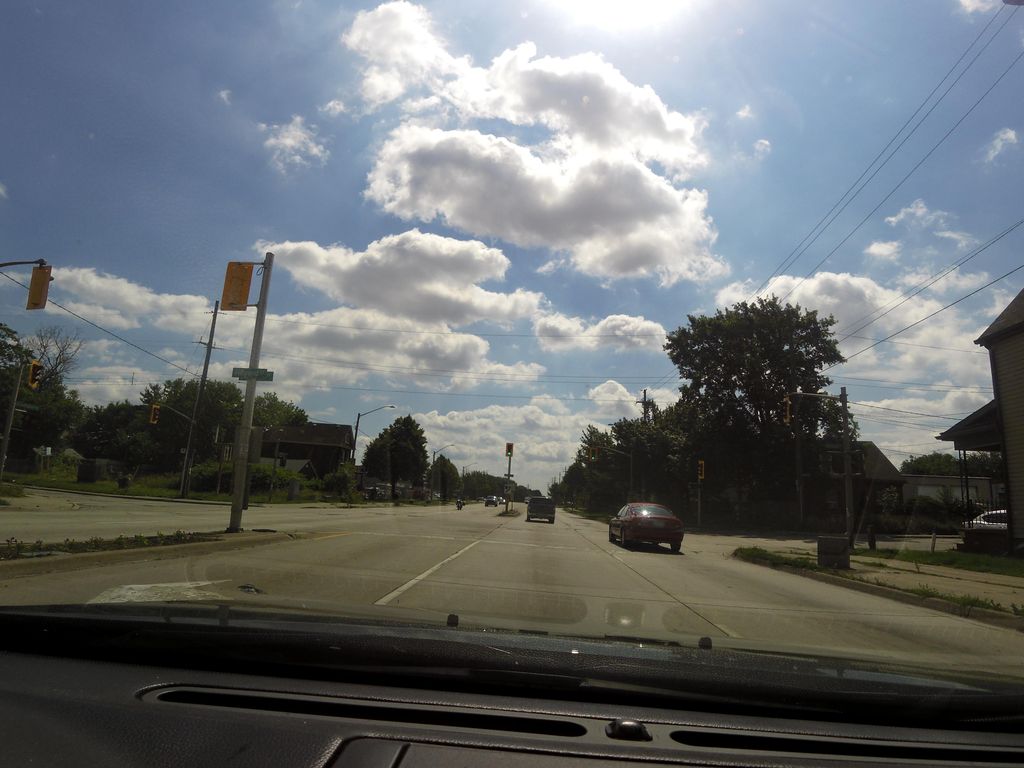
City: hamilton